Question: Here's my code:
'''
public Form1()
{
InitializeComponent();
treeView1.Nodes.Add(new TreeNode("Graphic Requests"));
if (TreeNodesList == null) TreeNodesList = new List<TreeNode>();
TreeNodesList.Add(new TreeNode("Art Not Started"));
TreeNodesList.Add(new TreeNode("Art In Progress"));
TreeNodesList.Add(new TreeNode("Items To Accept/Modify"));
TreeNodesList.Add(new TreeNode("Final Art Not Locked"));
foreach (var node in TreeNodesList)
{
treeView1.Nodes.Add(node);
}
}
'''
I was expecting to have a parent node, "Graphic Requests", with the remaining nodes added as children. However, my list looks like this:

Can someone tell me what I'm missing?
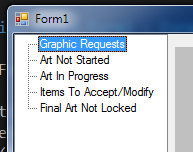
Answer: You're adding the nodes to treeView1 that's why they are being parent nodes instead of children. Rather add them to the first node that you added.
Try this:
'''
public Form1()
{
InitializeComponent();
var parent = new TreeNode("Graphic Requests");
TreeNodesList.Add(new TreeNode("Art Not Started"));
TreeNodesList.Add(new TreeNode("Art In Progress"));
TreeNodesList.Add(new TreeNode("Items To Accept/Modify"));
TreeNodesList.Add(new TreeNode("Final Art Not Locked"));
foreach (var node in TreeNodesList)
{
parent.Nodes.Add(node);
}
treeView1.Nodes.Add(parent);
}
'''